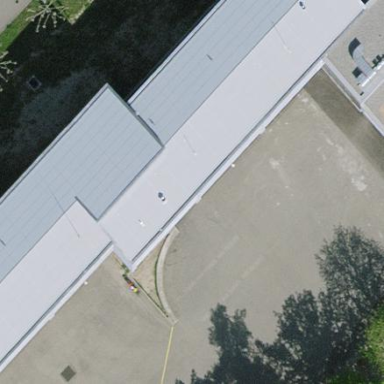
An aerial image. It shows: School building.